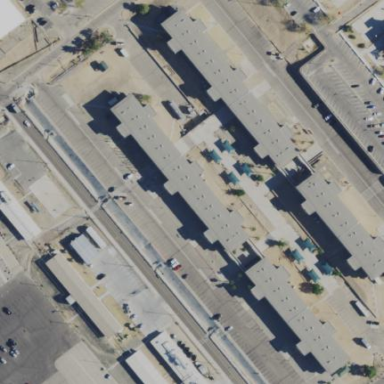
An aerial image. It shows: Building that serves as military barracks.